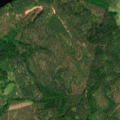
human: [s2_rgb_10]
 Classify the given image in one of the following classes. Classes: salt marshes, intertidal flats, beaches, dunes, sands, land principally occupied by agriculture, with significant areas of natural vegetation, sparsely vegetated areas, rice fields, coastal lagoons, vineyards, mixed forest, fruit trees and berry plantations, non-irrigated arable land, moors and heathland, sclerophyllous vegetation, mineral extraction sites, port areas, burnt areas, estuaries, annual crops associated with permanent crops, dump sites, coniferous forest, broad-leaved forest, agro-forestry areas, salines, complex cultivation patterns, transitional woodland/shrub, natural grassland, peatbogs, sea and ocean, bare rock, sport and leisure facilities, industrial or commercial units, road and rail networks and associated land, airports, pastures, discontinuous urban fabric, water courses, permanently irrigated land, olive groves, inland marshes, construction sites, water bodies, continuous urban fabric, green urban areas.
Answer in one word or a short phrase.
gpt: coniferous forest, mixed forest, transitional woodland/shrub, water bodies